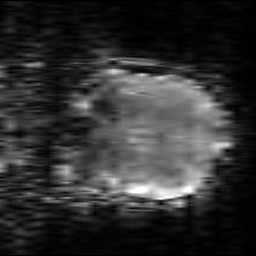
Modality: T2starw
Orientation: coronal
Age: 19
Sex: female
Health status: healthy
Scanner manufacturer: siemens
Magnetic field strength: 3 T
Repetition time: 0.7 s
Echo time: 0.02 s